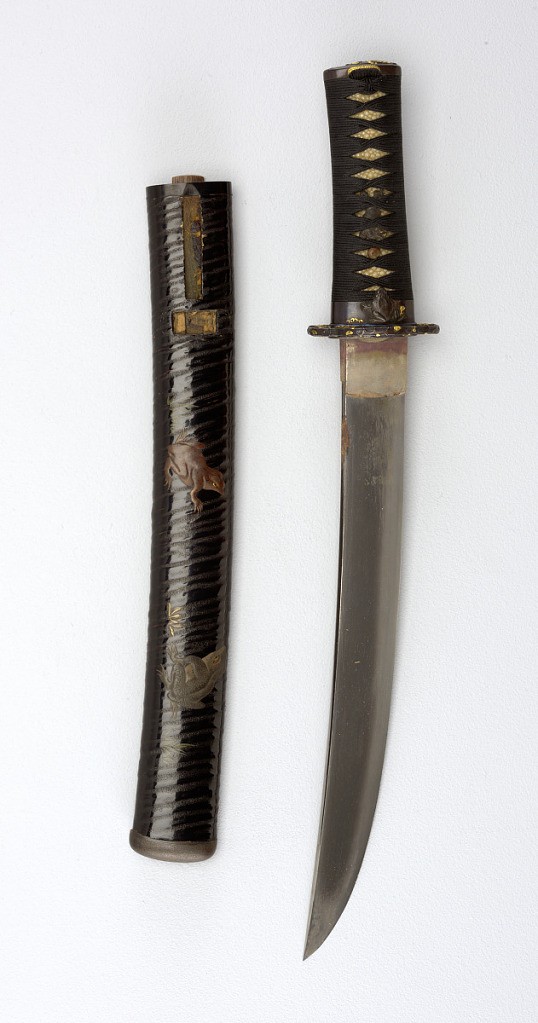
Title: sheath
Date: ca. 1870–80
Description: One Japanese sword with sheath and fittings